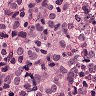
Metastatic tissue present: yes